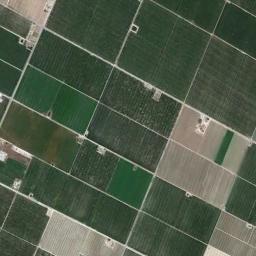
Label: rectangular_farmland